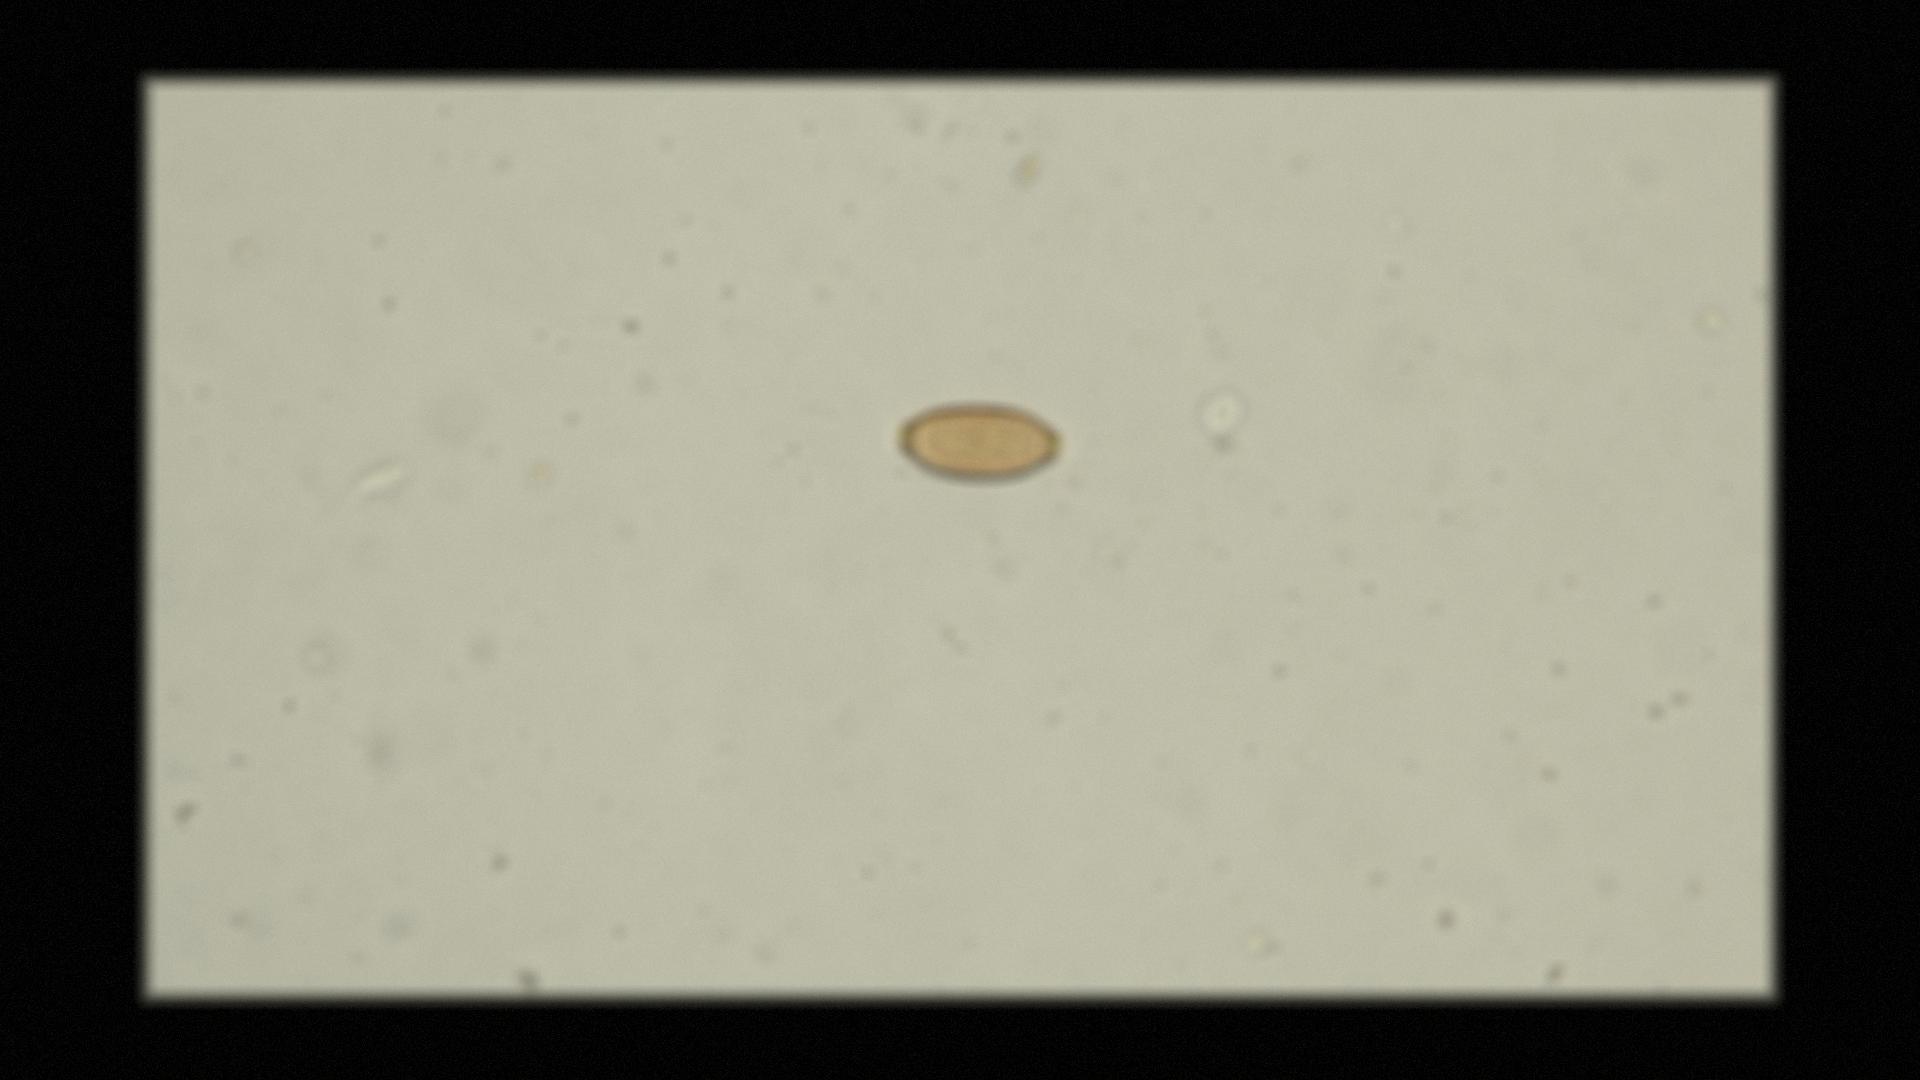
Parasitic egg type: Trichuris trichiura